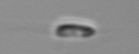
Label: Dinobryon